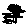
Label: tree